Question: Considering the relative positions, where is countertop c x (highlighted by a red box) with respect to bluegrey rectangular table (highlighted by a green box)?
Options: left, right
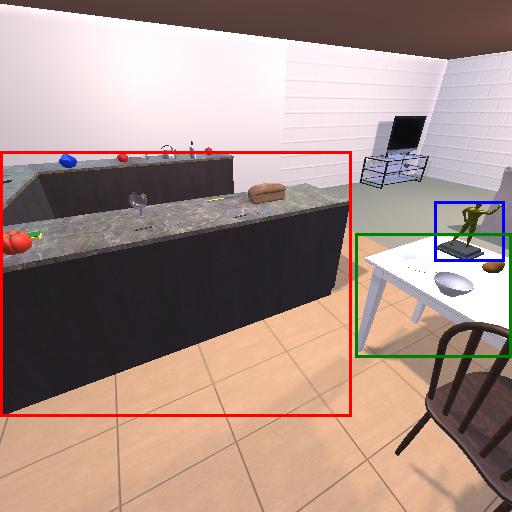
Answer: left